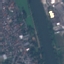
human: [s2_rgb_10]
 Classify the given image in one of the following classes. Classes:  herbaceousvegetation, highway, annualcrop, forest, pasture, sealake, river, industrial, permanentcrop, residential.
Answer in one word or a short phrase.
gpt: River